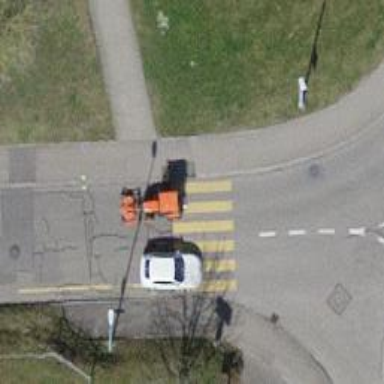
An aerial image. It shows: Marked crossing with zebra markings on the road.